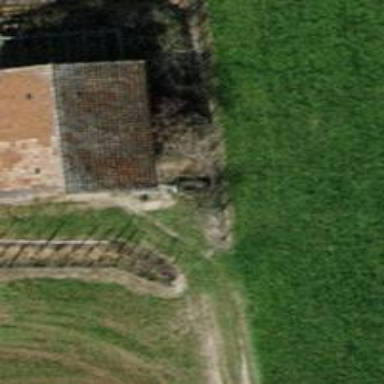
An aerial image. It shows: Shed.